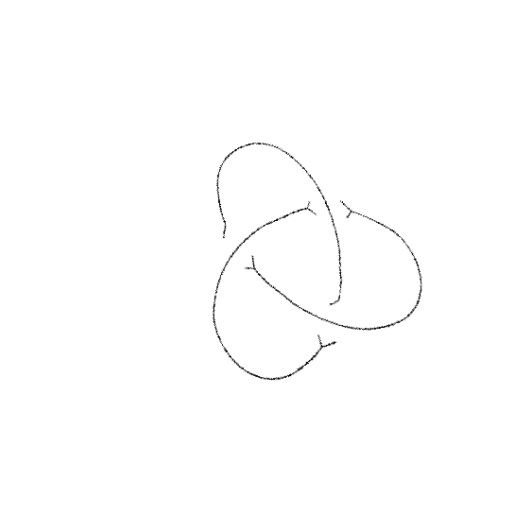
Crossing number: 3